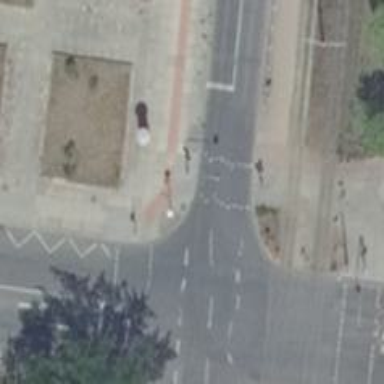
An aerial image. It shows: Traffic signal crossing.